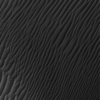
Label: not_dusty